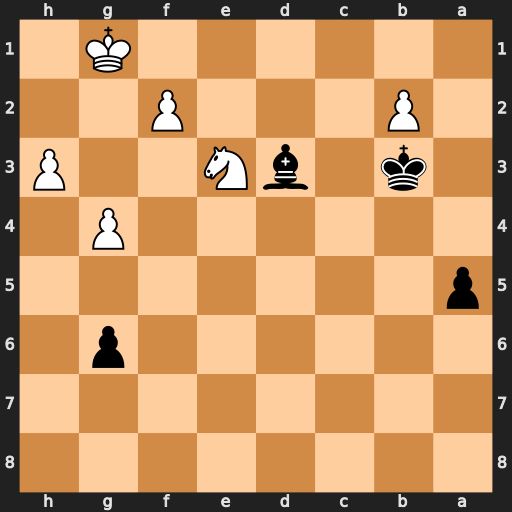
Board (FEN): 8/8/6p1/p7/6P1/1k1bN2P/1P3P2/6K1
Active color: b
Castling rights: -
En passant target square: -
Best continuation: Kxb2 Nd5 a4